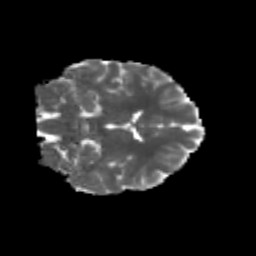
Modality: MD
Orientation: coronal
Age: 28
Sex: female
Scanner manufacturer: siemens
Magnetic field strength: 3 T
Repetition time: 3.5 s
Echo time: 0.113 s